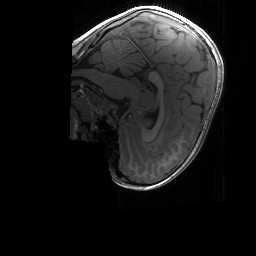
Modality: T1w
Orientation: sagittal
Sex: female
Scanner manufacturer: siemens
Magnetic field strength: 3 T
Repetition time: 1.9 s
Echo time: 0.00243 s